Aerial crown-view tile of a tropical tree (Barro Colorado Island, Panama), acquired 20250414:
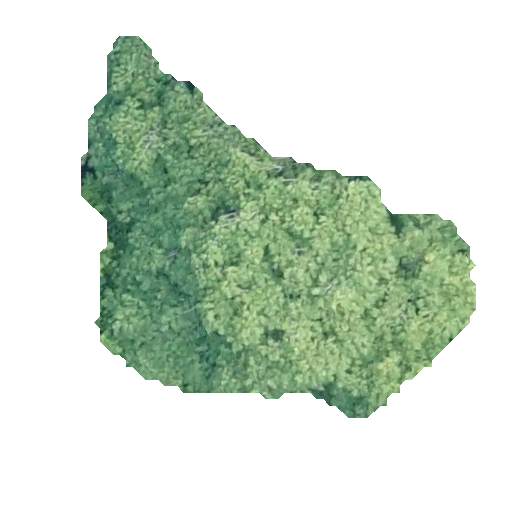
Species: Virola surinamensis
GBIF accepted scientific name: Virola surinamensis
Crown area: 131.89 m²